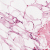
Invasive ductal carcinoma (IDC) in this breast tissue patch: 0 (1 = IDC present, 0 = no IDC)